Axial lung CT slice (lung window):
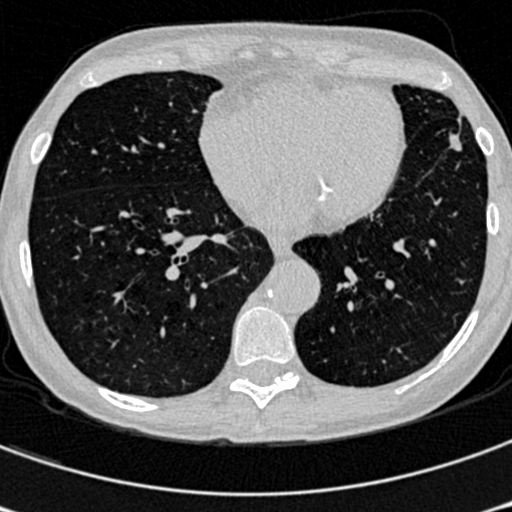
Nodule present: no